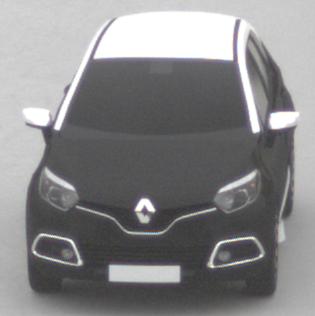
Make: Renault
Model: Captur ENERGY TCe 90
Detailed model: Captur (I)
Model produced from: 2013/06
Model produced until: 2015/05
Doors: 5
Color: black
Road condition: dry road
Daytime: midday
Contrast: low contrast